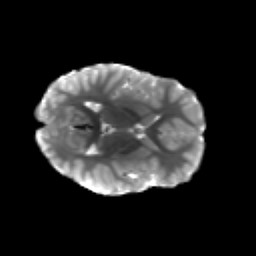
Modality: T2w
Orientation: axial
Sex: male
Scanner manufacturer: siemens
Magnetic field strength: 3 T
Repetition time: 5 s
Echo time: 0.071 s